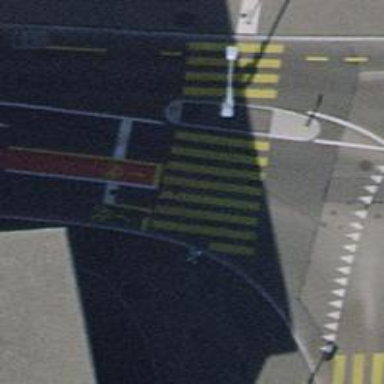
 there are traffic signals and zebra crossing."